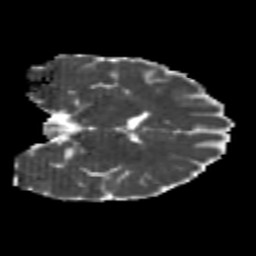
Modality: MD
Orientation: coronal
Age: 22
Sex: male
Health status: healthy
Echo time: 0.074 s